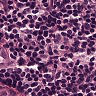
Metastatic tissue present: no